Question: I had posted before a question related to this, but the solutions didn't solve completely my problem.
I have a table that contains the characters "'", and "#" and when I read it using read.table() to read it and it cannot skip the rows that contain those characters.
I am reading the file using the command:
'''
table<- read.table("table.txt",header =TRUE, sep =" ",quote="'",skip=8,fill=TRUE, comment.char="#",check.names=F)
'''
This is only reading the first column of the table and not the entire table like it was supposed to do, any suggestions how to solve this?

An example line of the table containing # is:
'''
Homo sapiens Unigene Hs.549823 ILMN_110080 HS.549823 Hs.549823 Hs.549823 <PHONE> AI732602 ILMN_1846799 <PHONE> S 320 GCAGGTTGTTATTGTTGCTGAGCGGGGTGTGTGGGTGGCTAACGAGAGGG 11 + 61276241-61276290 zo26g12.x5 Stratagene colon (#937204) Homo sapiens cDNA clone IMAGE:588070 3, mRNA sequence
'''
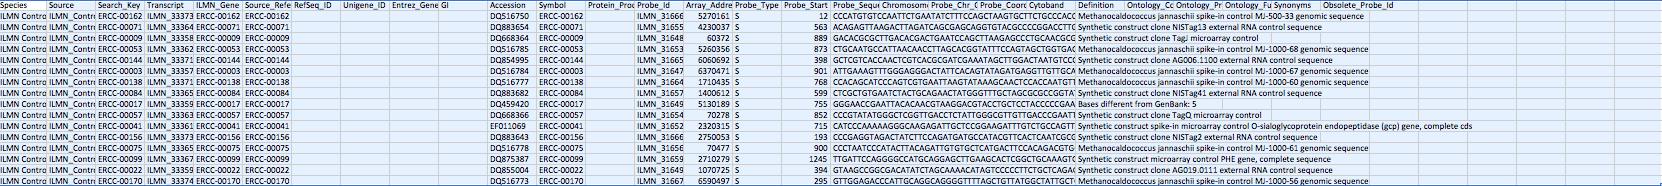
Answer: Try using 'readLines()' instead to get the raw lines, then splice them according to your delimiter
'''
library(stringr)
# Open Connection to file
pathToFile <- path.expand("~/path/to/file/myfile.txt")
f <- file(pathToFile, "rb")
# Read in lines
rawText <- readLines(f)
problemFreeTable <-
sapply(rawText, str_split, " ") # replace " " with "," or the appropriate delim.
'''